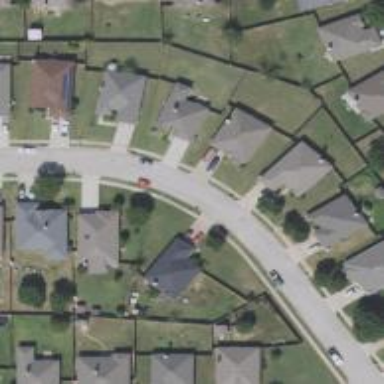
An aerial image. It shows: Residential road.